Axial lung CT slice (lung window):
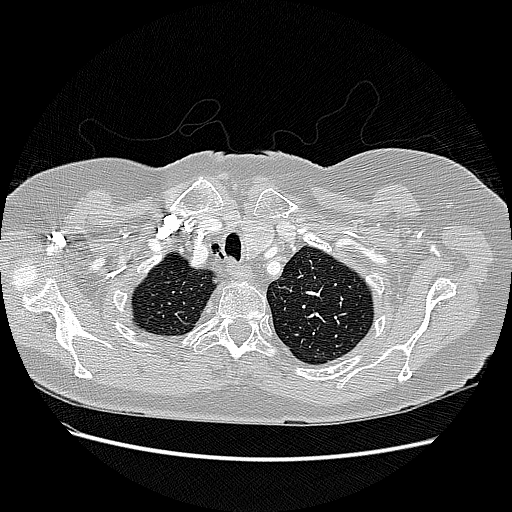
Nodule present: no